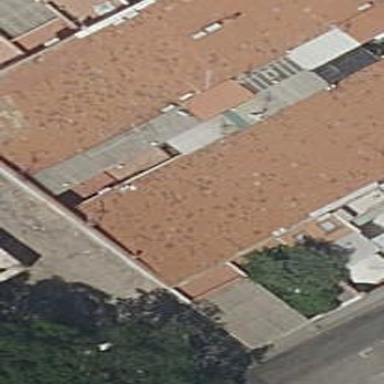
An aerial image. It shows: Terrace building.